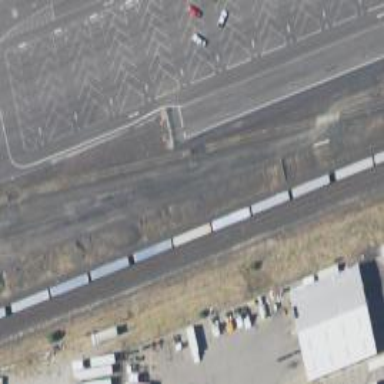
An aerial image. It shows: Railway yard.